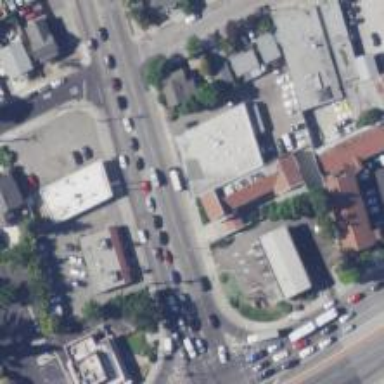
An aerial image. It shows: Primary highway surrounded by commercial establishments.